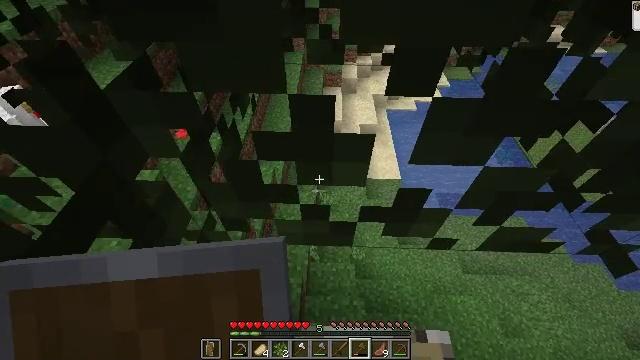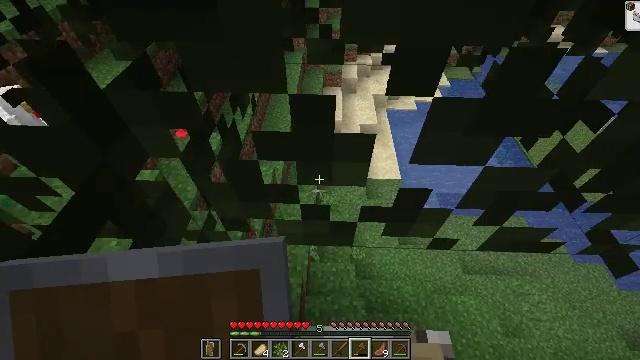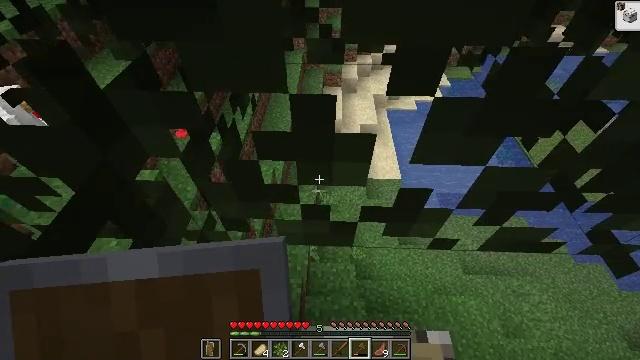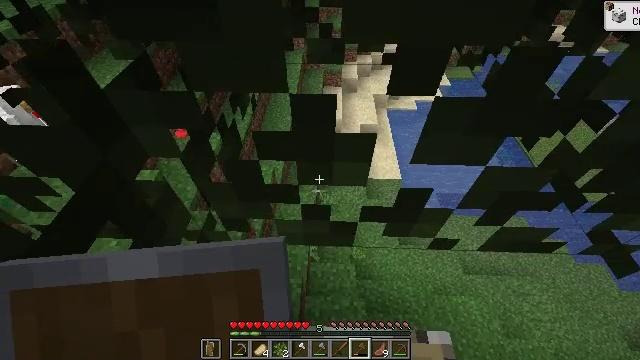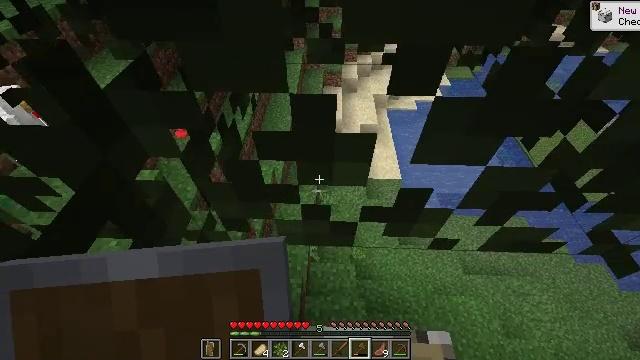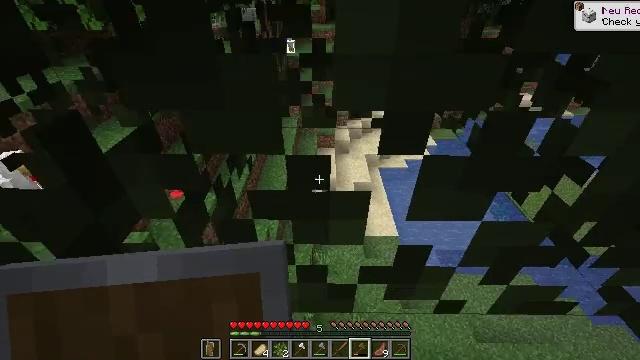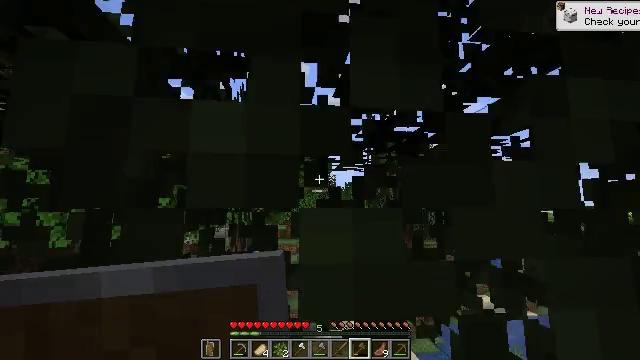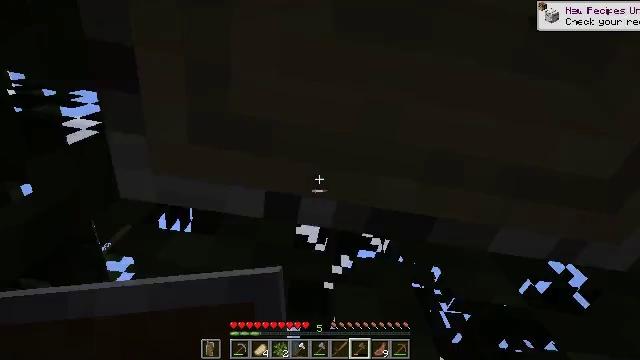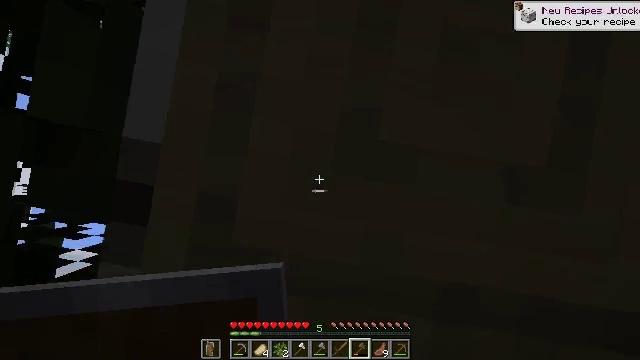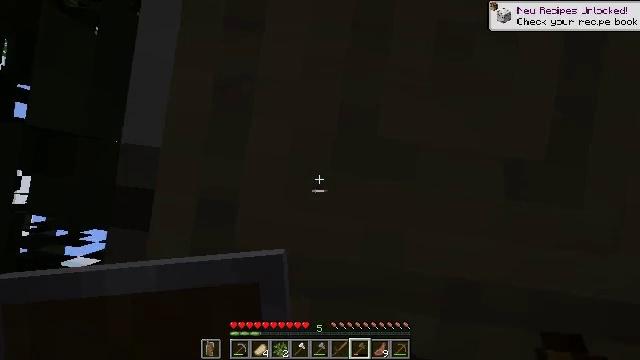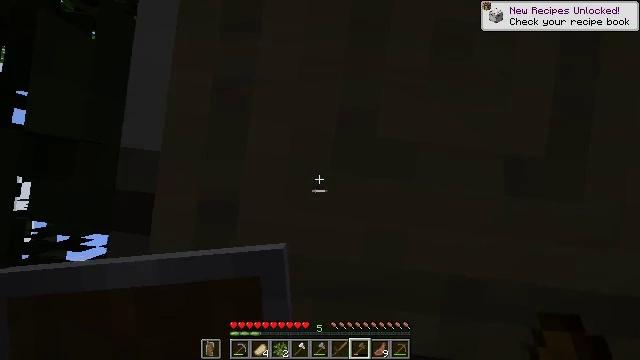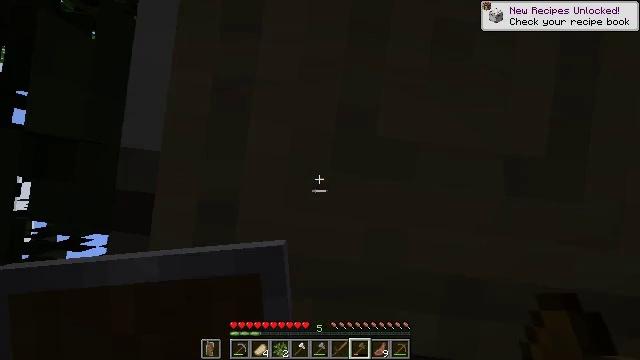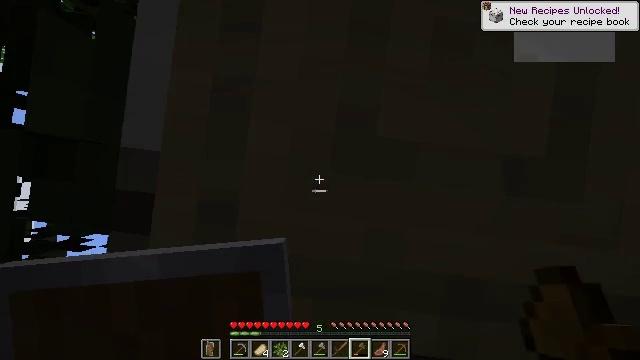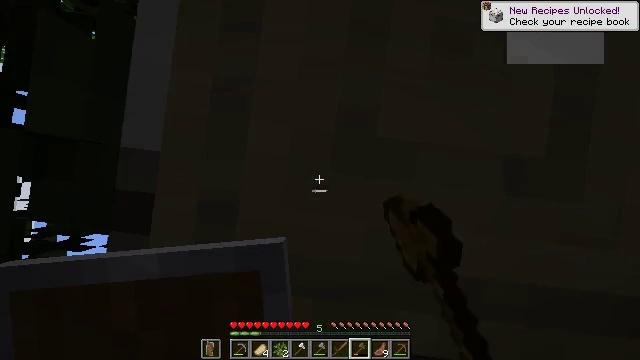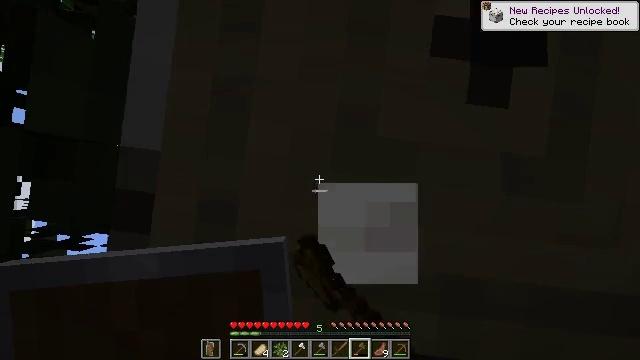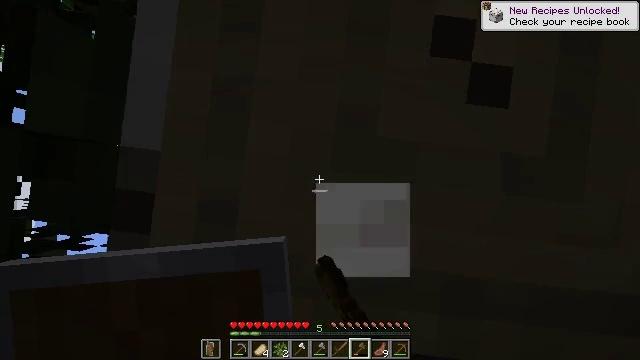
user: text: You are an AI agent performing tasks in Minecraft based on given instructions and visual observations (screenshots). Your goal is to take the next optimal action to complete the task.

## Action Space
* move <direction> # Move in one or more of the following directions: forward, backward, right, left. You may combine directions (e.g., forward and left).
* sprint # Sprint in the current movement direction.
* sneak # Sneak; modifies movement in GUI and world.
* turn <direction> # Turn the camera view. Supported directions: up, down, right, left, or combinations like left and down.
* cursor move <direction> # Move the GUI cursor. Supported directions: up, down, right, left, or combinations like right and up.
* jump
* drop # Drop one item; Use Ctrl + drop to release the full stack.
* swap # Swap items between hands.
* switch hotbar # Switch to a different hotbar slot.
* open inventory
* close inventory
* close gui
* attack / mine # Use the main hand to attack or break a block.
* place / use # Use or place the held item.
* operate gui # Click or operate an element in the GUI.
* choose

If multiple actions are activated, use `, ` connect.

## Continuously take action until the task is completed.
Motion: motion action
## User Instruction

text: Harvest birch logs from birch trees.
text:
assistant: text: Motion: no_op
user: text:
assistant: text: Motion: no_op
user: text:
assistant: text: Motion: no_op
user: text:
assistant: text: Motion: no_op
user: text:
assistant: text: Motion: turn right and up
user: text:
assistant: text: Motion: turn right and up
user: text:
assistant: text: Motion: turn right and up
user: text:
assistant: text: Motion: turn up
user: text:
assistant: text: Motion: turn left and up
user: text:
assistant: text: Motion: turn left and up
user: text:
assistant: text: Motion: no_op
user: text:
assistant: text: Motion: attack / mine
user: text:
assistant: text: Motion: attack / mine
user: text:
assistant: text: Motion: attack / mine
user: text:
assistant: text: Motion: attack / mine
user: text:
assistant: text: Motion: attack / mine
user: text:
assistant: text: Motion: attack / mine
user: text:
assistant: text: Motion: attack / mine
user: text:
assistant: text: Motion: attack / mine
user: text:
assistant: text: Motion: attack / mine
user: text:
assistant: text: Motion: attack / mine
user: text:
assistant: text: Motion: attack / mine
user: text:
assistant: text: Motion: attack / mine
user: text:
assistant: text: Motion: attack / mine
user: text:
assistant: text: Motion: attack / mine
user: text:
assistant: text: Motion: attack / mine
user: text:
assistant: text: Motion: attack / mine
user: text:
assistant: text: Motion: attack / mine
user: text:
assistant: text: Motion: attack / mine
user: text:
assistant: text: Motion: attack / mine